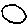
Label: circle